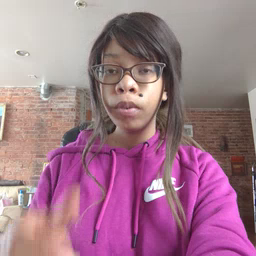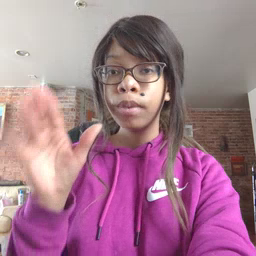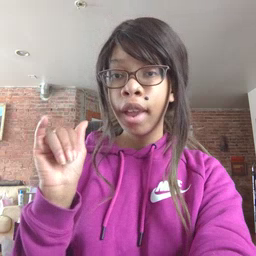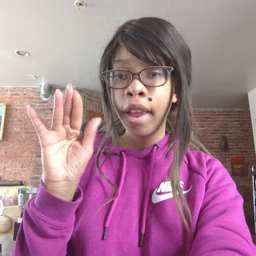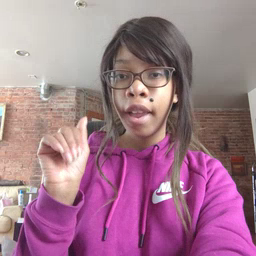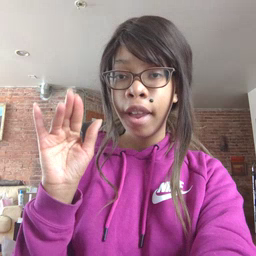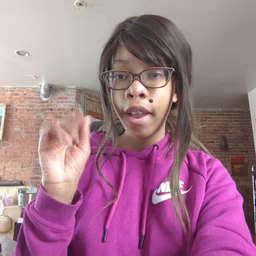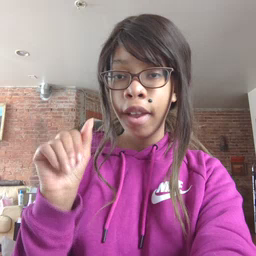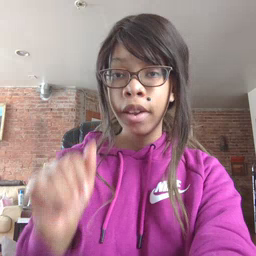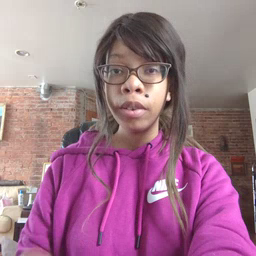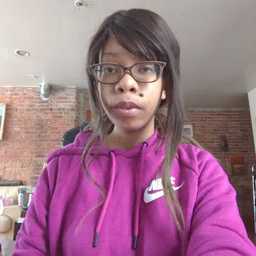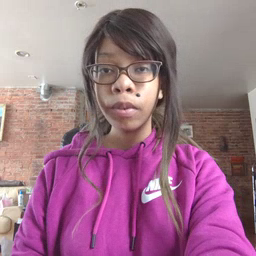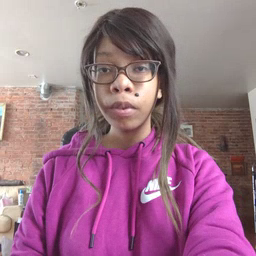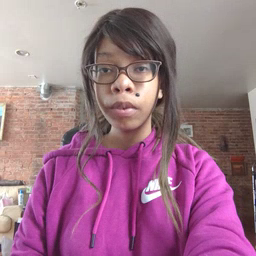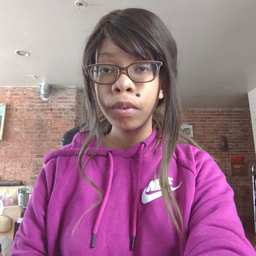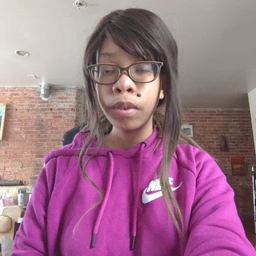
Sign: chair